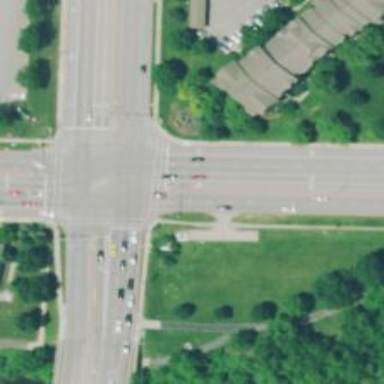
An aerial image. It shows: Solid stop line on the road.